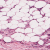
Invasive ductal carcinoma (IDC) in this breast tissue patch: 1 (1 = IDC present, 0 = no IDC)